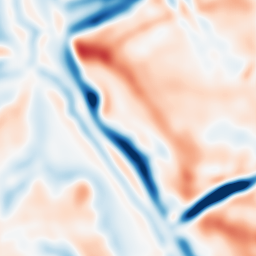
Category: multiscale
Decomposition family: dog
Decomposition parameters: sigma_low: 5
sigma_high: 5
Upsampling method: fft_zeropad
Upsampling parameters: scale: 2
Upsampling scale: 2